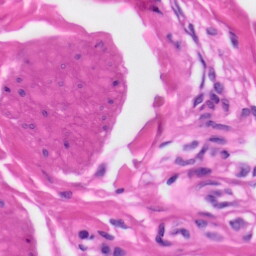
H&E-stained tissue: Skin